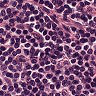
Metastatic tissue present: no